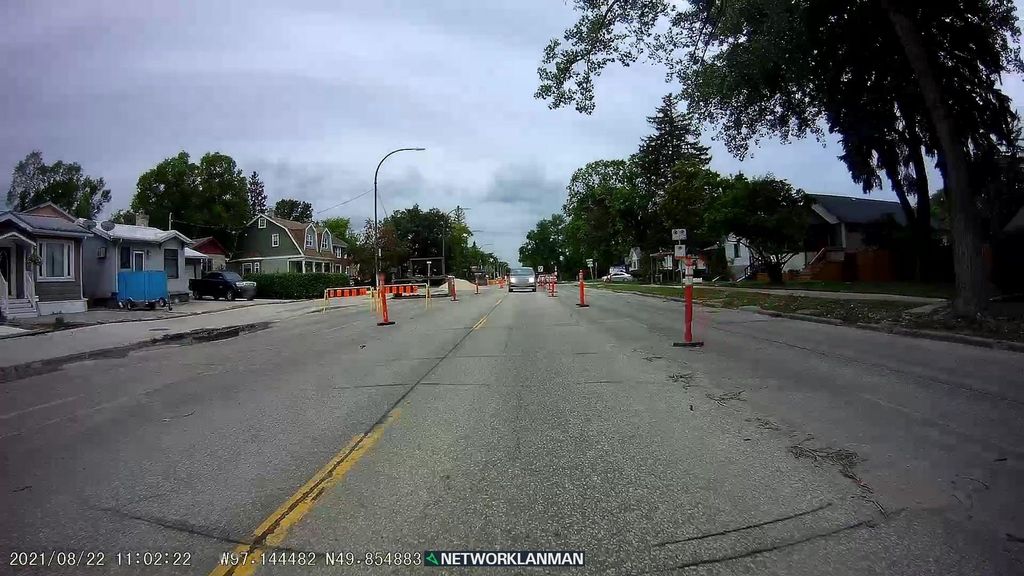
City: winnipeg